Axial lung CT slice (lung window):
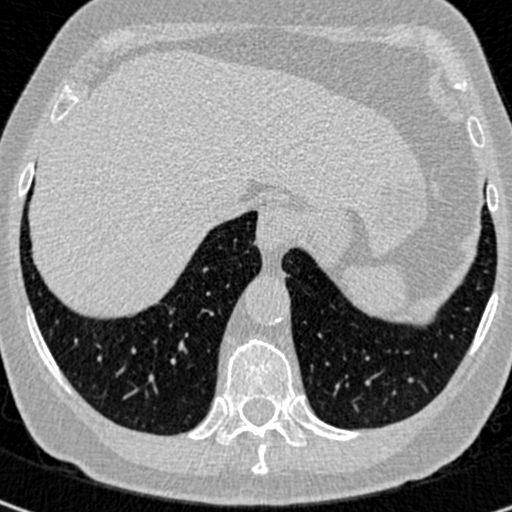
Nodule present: no